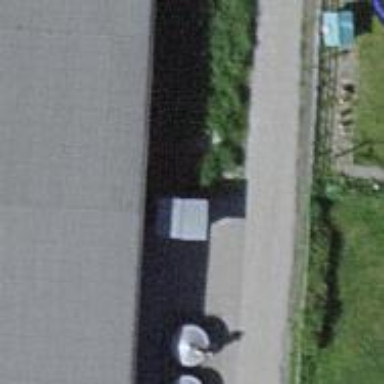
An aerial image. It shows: View of roof of building.